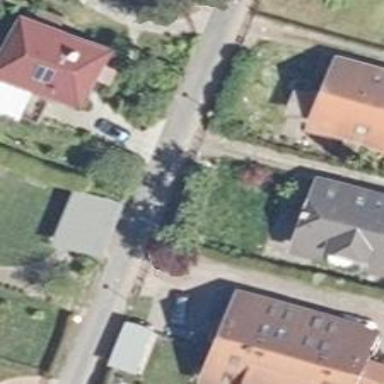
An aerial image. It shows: Residential road with asphalt surface and no sidewalks.